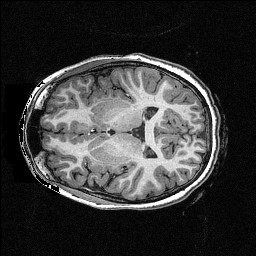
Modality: T1w
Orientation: axial
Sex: female